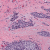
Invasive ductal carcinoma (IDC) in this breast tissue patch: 1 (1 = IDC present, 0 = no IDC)